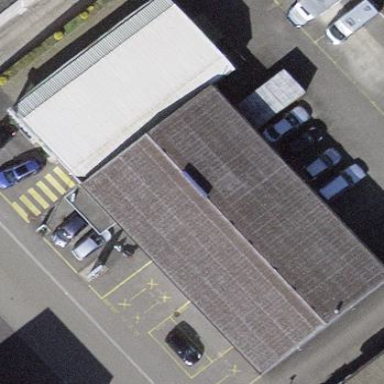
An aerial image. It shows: Industrial building with flat roof.